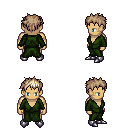
a pixel art fantasy rpg character, male body template, human, tanned skin, green robe, white pants, white blonde bedhead hairstyle, metal boots, four views (front, back, left, right), 2x2 character sprite sheet, small pixel art, hard edges, no anti-aliasing